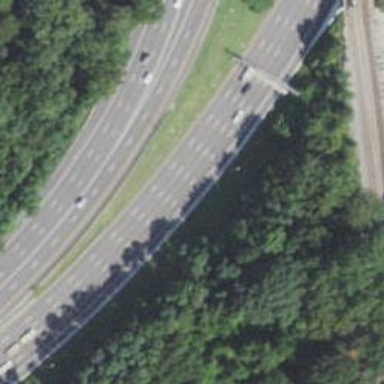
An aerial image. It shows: View of motorway.